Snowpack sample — Snodgrass Mountain, Crested Butte, Colorado (2/4/25, 12:06 PM MST)
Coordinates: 38.923, -106.968
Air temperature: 35 °F
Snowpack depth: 80 cm
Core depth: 20 cm
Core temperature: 33.8 °F
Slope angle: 14°, slope face: 78°
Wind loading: low
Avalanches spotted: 0
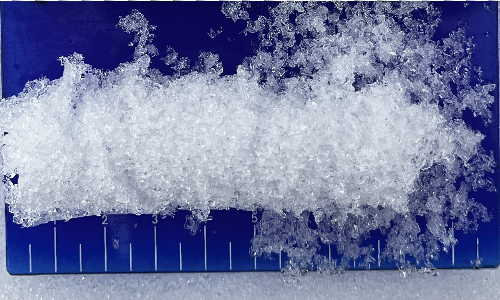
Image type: core
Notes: No avalanches nearby, unusually warm weather for the last month reported by residents, Collected 25 yards from treeline